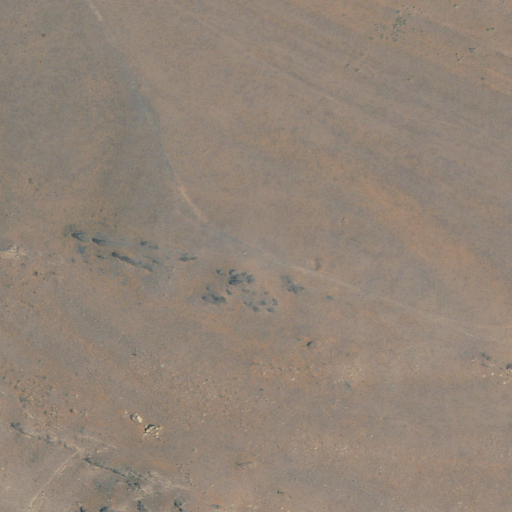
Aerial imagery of mountain in Utah named David E Miller Hill containing shrub and grassland